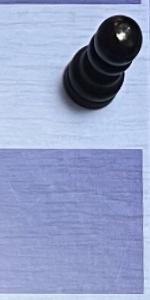
Label: Empty